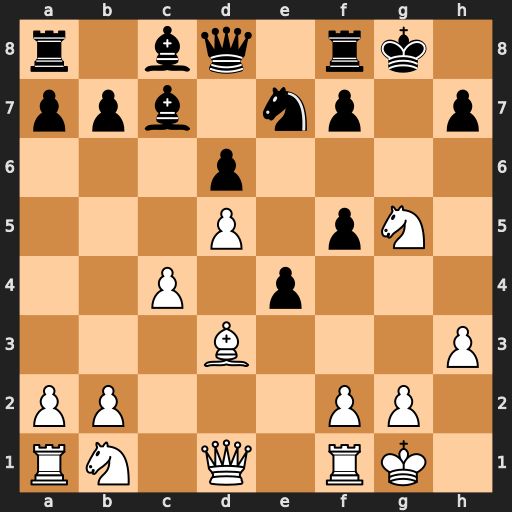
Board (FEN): r1bq1rk1/ppb1np1p/3p4/3P1pN1/2P1p3/3B3P/PP3PP1/RN1Q1RK1
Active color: w
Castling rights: -
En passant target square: -
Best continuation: Qh5 Kg7 Qxh7+